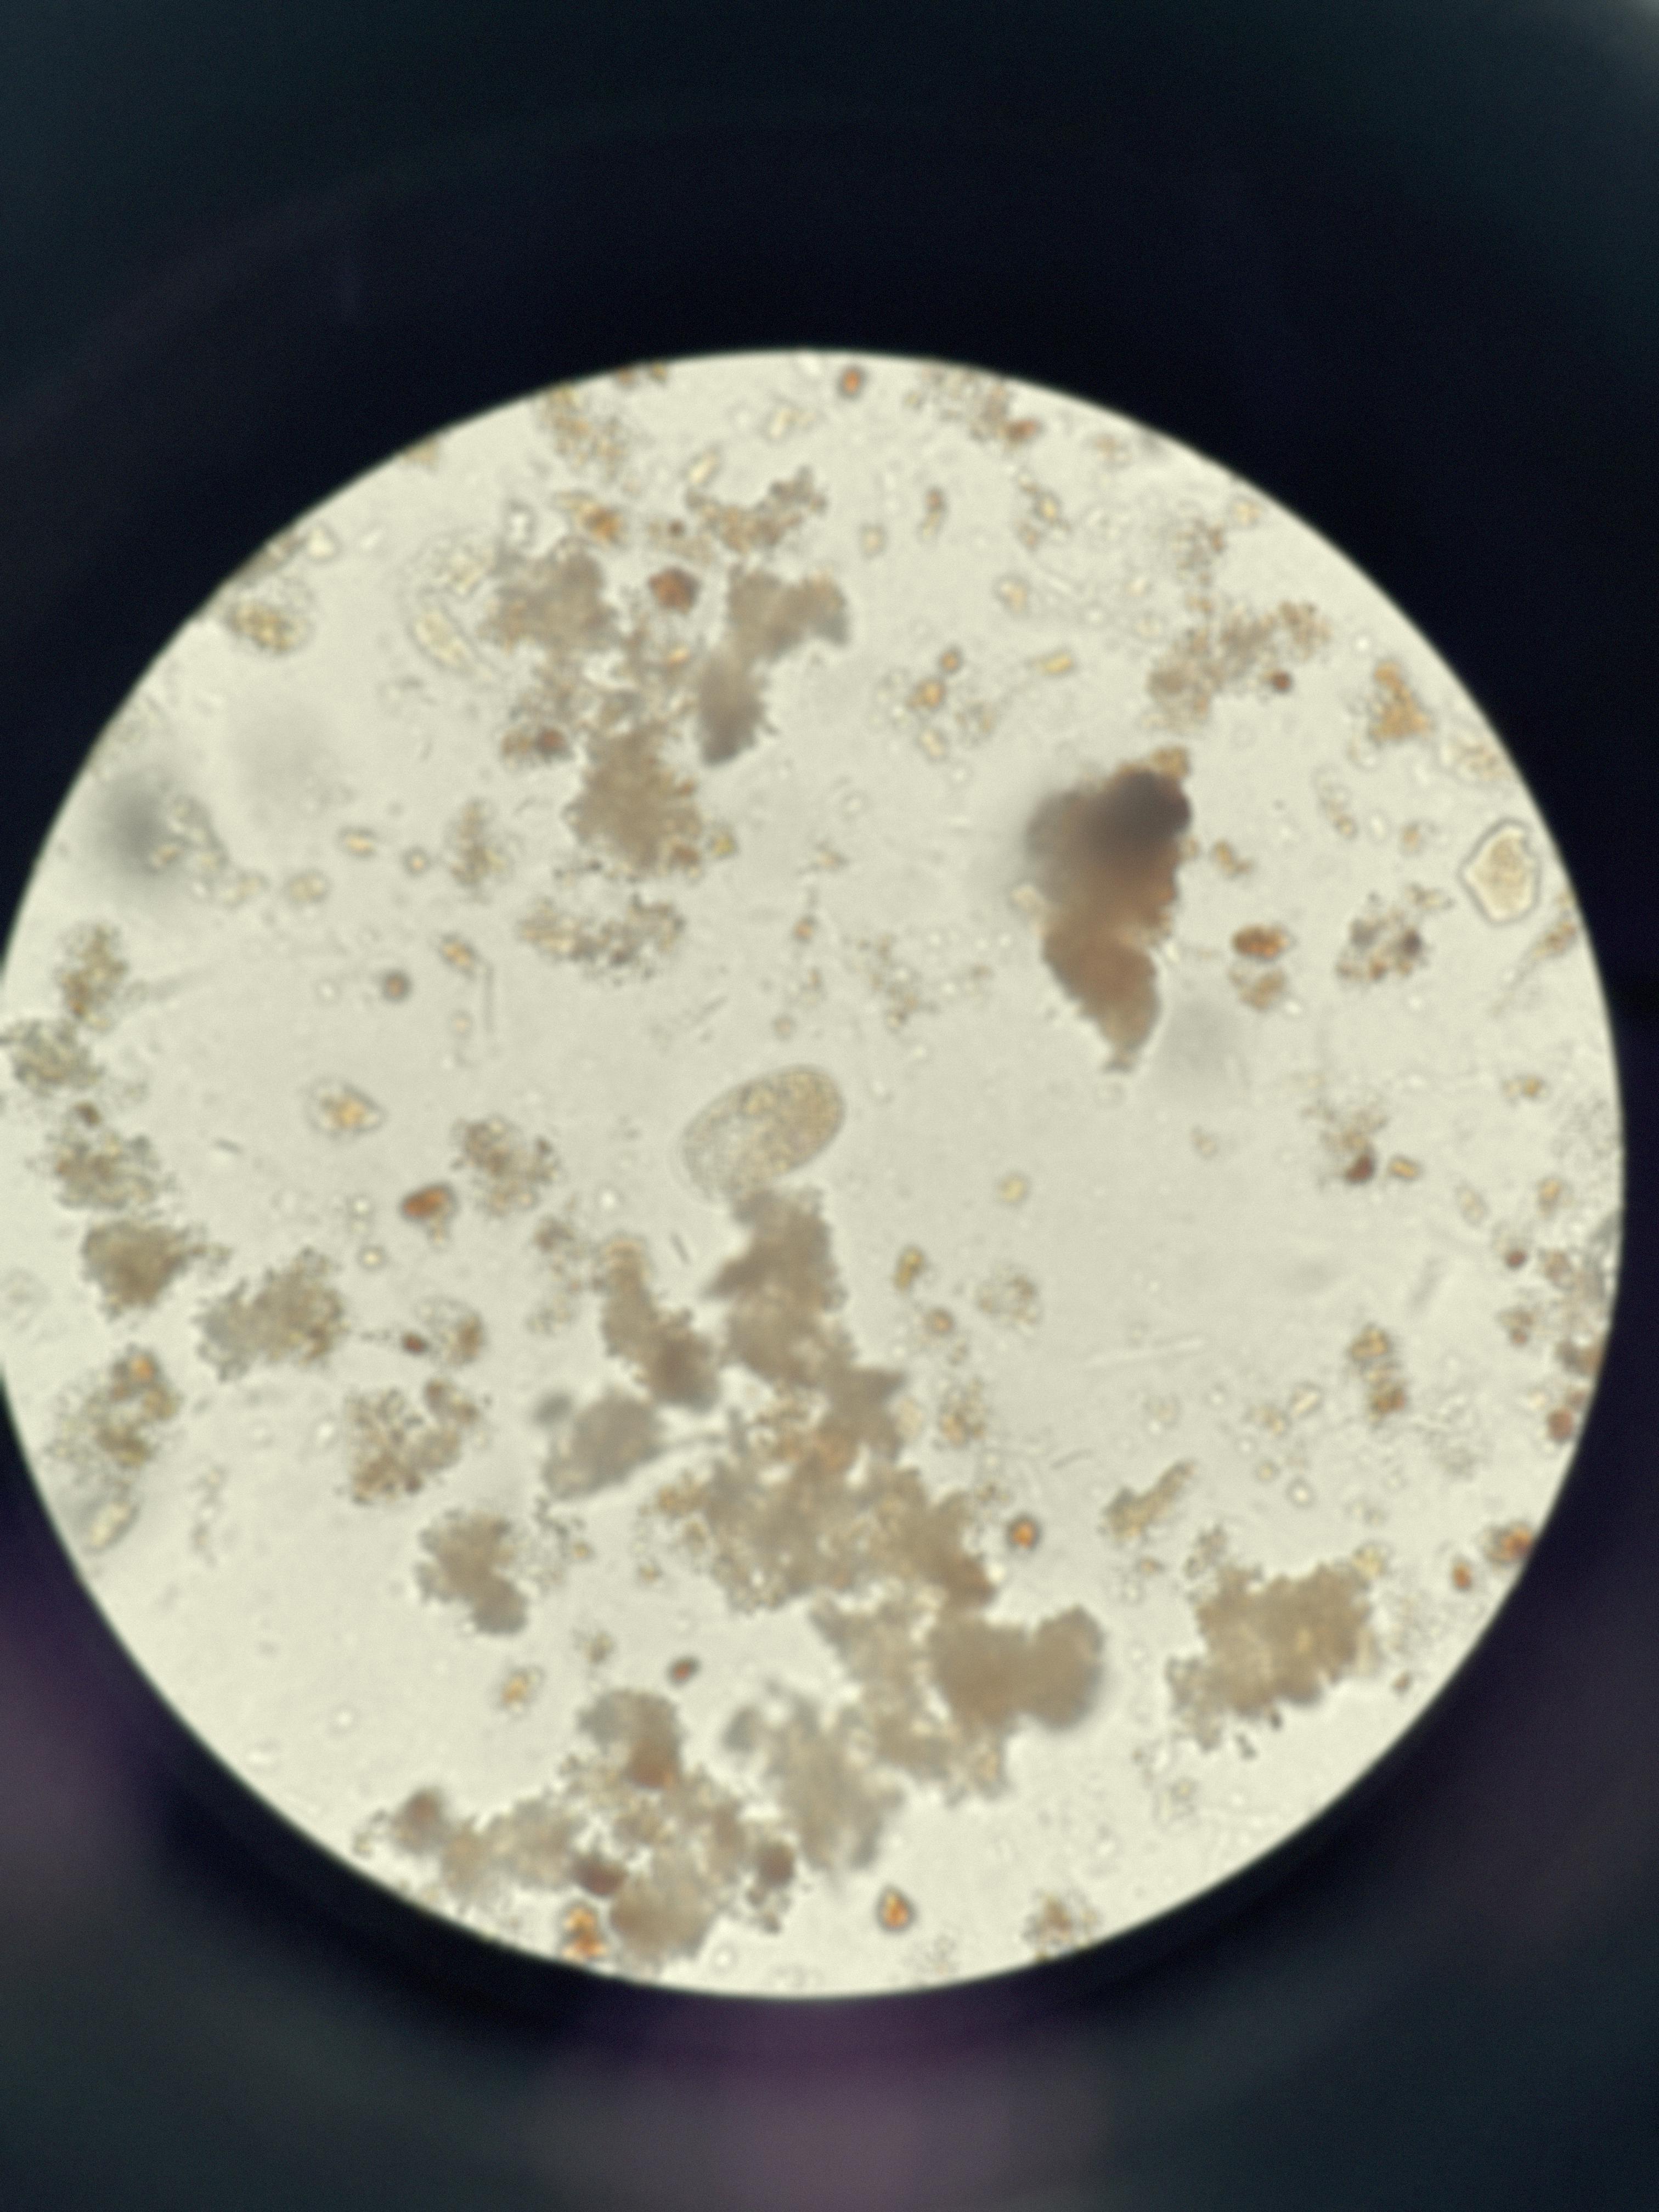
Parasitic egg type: Hookworm egg